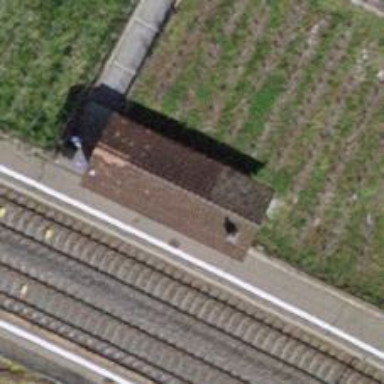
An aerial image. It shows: Public transport station located at railway halt.